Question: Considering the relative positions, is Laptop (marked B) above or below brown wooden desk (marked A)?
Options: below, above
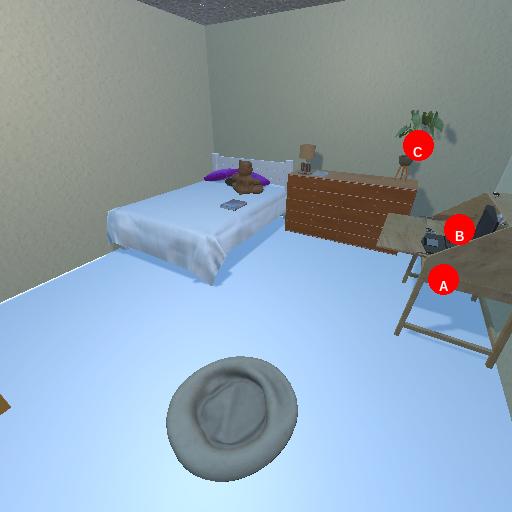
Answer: below